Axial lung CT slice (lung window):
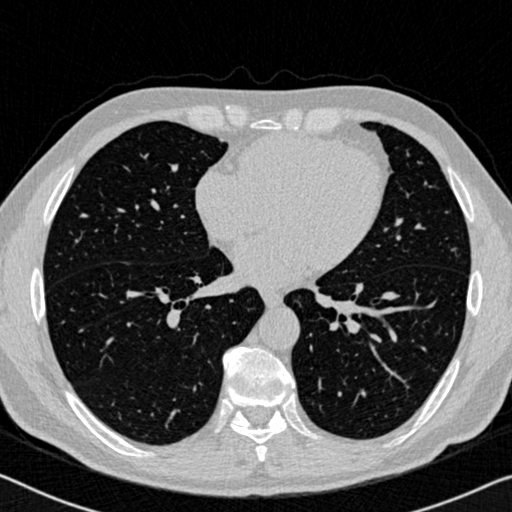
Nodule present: no